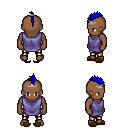
a pixel art fantasy rpg character, male body template, human, dark skin, chain tabard jacket, gold greaves, blue mohawk hairstyle, silver tiara, brown slippers, four views (front, back, left, right), 2x2 character sprite sheet, small pixel art, hard edges, no anti-aliasing